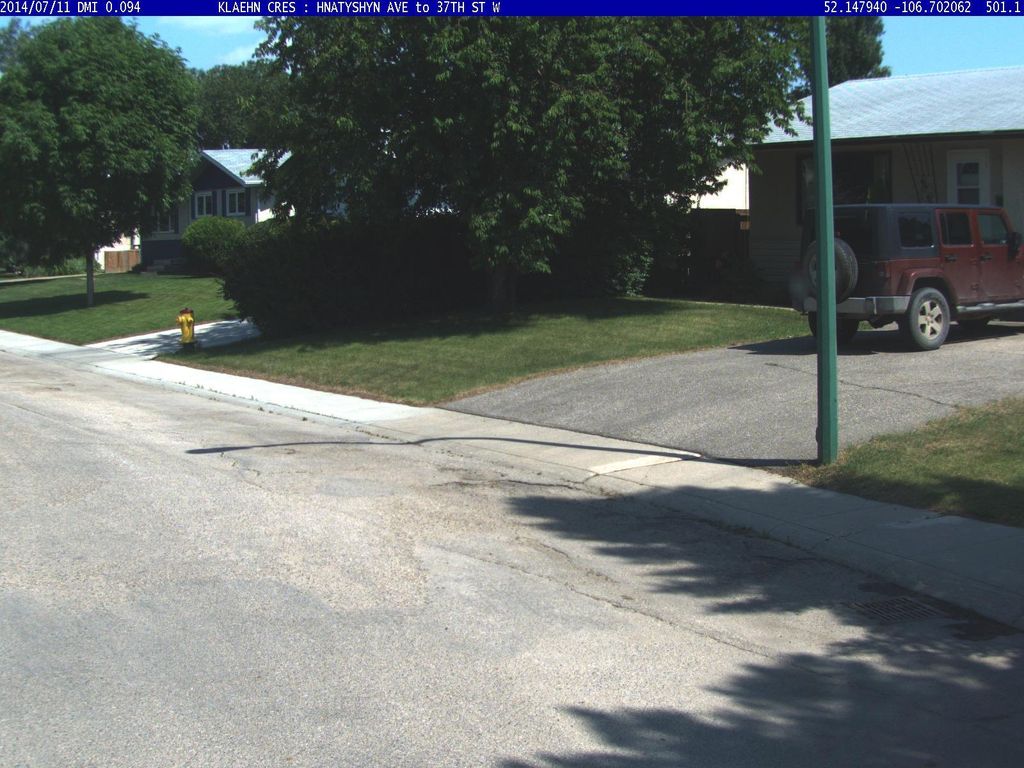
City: saskatoon